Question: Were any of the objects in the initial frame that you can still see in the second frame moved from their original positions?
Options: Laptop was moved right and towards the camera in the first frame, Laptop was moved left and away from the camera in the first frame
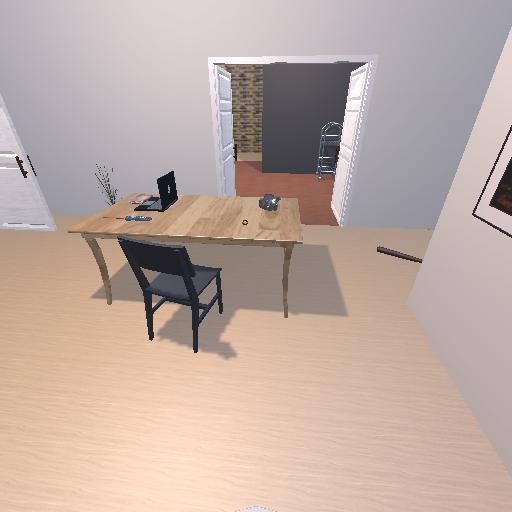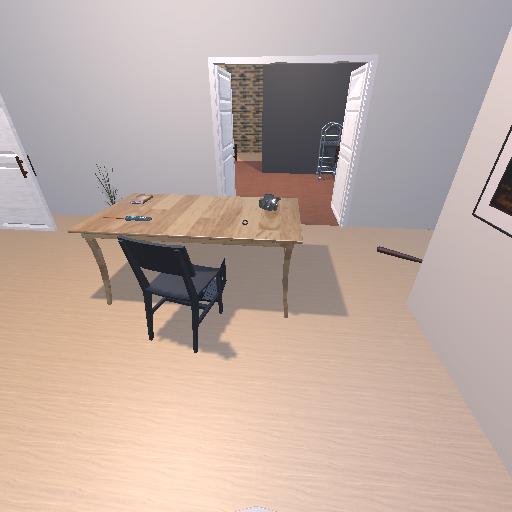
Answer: Laptop was moved right and towards the camera in the first frame